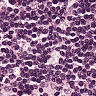
Metastatic tissue present: no